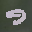
Label: 9